Question: I enabled the landscape orientations for my app at the general target settings:

This is all working fine - the app is available in all selected orientations...
Now I want to the landscape mode on .
'''
- (BOOL)shouldAutorotate
{
return NO;
}
- (NSUInteger)supportedInterfaceOrientations
{
return UIInterfaceOrientationMaskPortrait;
}
'''
Unfortunately without success...
---
The structure of my app is:
'''
UITabBarController
UINavigationController
UITableViewController
UIViewController
'''
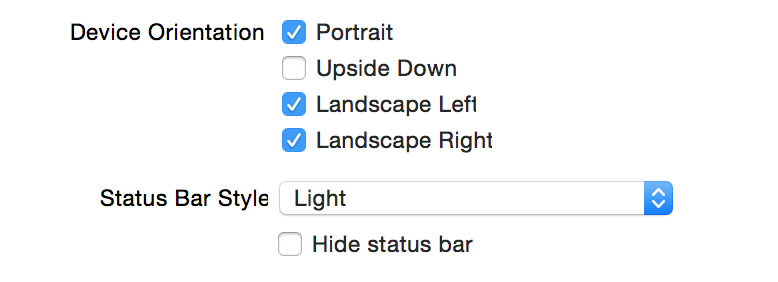
Answer: Did you put the code above in the ViewController of the view or the NavigationController? You need to put it in the navigation controller, otherwise the navigation controller will rotate, causing the view to rotate as well. Subclass UINavigationController and override shouldAutoRotate:
'''
- (BOOL)shouldAutorotate
{
id currentViewController = self.topViewController;
if ([currentViewController isKindOfClass:[ViewController class]])
return NO;
return YES;
}
'''
Consequently, the navigation controller will only rotate if the displayed view is the view you do not want to rotate.
Inside UITabBarController:
'''
- (BOOL)shouldAutorotate
{
if([self.selectedViewController isKindOfClass:[UINavigationController class]]){
UINavigationController *navigationController = (UINavigationController *) self.selectedViewController;
id currentViewController = navigationController.topViewController;
if ([currentViewController isKindOfClass:[ViewController class]])
return NO;
}
}
return YES;
}
'''